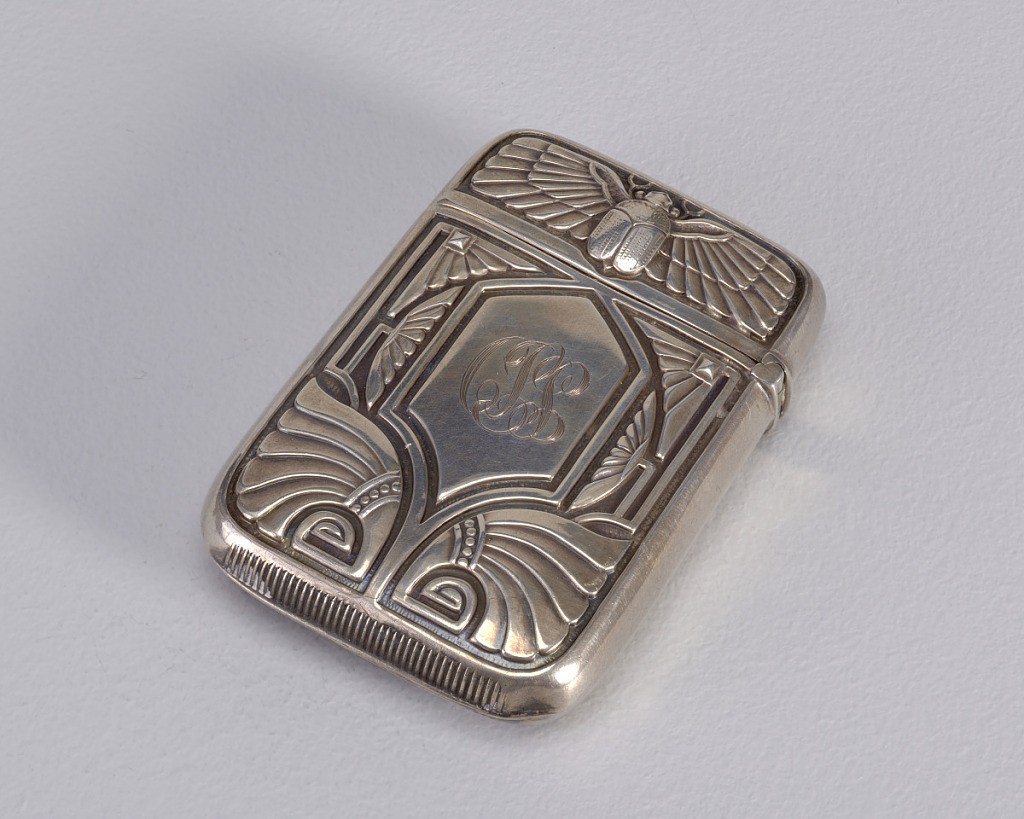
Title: Neo-Egyptian Motifs
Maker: Watrous Manufacturing Company
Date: ca. 1900
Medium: Silver
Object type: Matchsafe
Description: Rectangular, rounded corners, with relief decoration on lid of winged scarabs, stylized lotus blossoms, and other Egyptian motifs on body; plain reserve of irregular hexagonal shape, monogram incised in reverse reserve. Lid hinged on side. Striker on bottom.